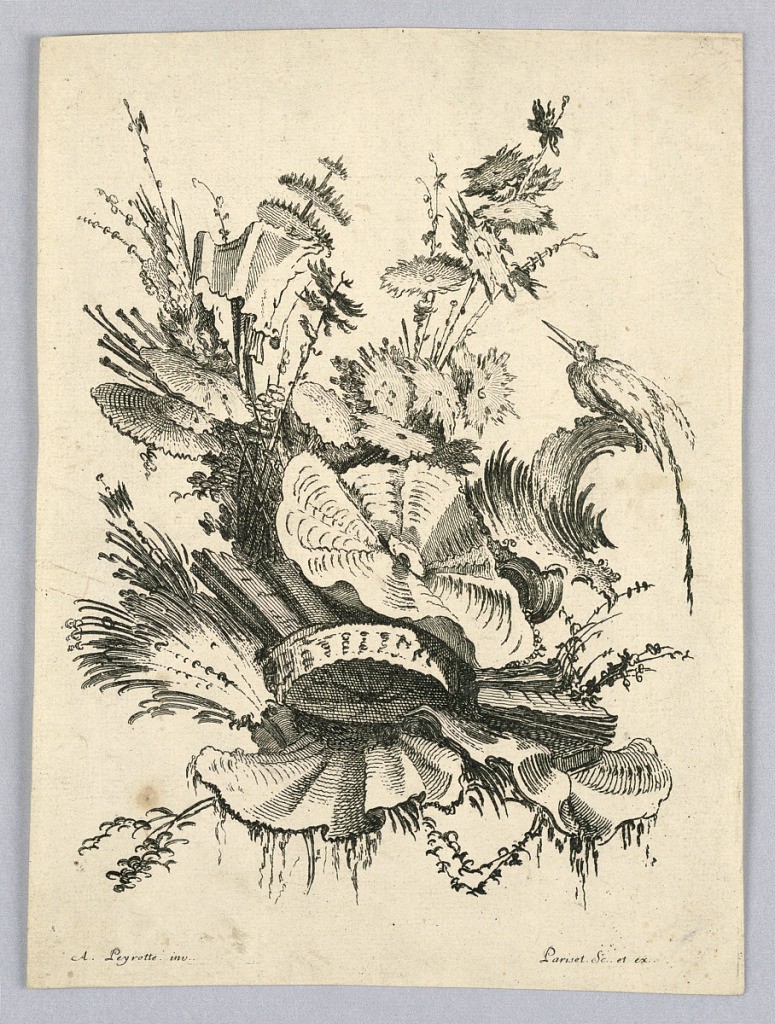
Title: Rocaille Vignette
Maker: Alexis Peyrotte, French, 1699–1769
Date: mid- 18th–late 18th century
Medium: Etching on paper
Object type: Print
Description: Choinserie Rocaille Vignette.